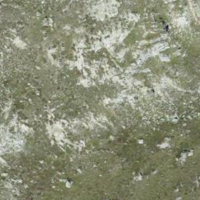
EUNIS habitat code: 26
Species observed at this site:
Crocus vernus